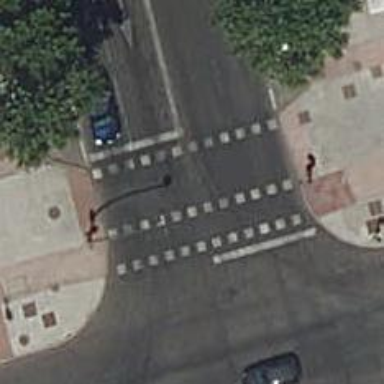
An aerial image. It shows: Road crossing with traffic signals.